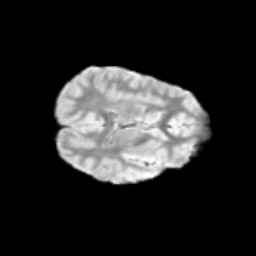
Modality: T2w
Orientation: axial
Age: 9
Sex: female
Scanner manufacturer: siemens
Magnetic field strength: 3 T
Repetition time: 3.8 s
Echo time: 0.07 s